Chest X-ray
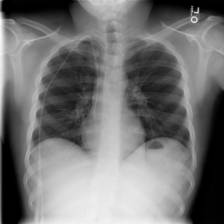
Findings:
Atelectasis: negative
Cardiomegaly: negative
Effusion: negative
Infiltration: negative
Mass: negative
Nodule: negative
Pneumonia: negative
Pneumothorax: negative
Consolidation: negative
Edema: negative
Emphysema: negative
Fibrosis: negative
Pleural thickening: negative
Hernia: negative